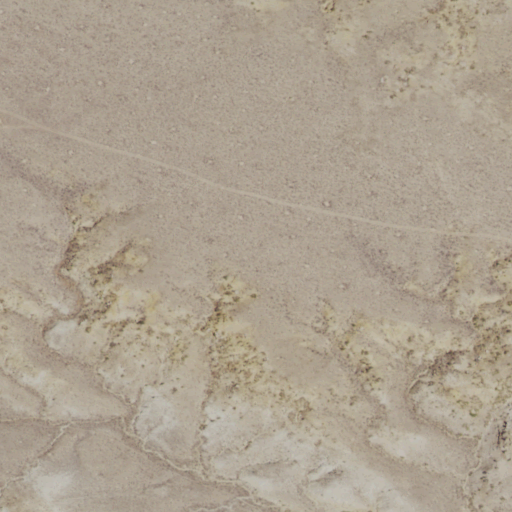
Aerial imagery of ridge(s) in Wyoming named Pavillion Ridge containing only shrub